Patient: sex M, age 55
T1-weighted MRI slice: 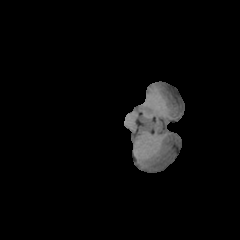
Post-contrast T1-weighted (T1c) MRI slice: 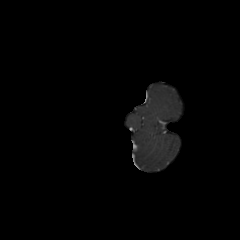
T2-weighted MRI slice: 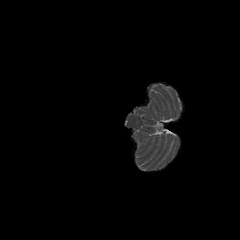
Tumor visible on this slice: no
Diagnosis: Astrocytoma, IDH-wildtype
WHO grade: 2